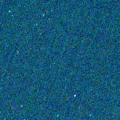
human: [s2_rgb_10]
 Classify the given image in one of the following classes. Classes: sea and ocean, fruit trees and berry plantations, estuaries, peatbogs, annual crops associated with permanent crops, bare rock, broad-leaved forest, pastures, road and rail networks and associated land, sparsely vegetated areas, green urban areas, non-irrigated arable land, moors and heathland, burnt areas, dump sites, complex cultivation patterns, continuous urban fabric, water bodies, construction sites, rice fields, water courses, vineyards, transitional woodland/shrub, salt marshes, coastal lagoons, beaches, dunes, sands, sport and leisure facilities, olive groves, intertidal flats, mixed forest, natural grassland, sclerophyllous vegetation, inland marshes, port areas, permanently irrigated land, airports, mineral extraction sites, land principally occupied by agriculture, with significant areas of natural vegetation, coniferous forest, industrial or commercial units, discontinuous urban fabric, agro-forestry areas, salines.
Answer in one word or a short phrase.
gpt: sea and ocean